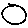
Label: circle